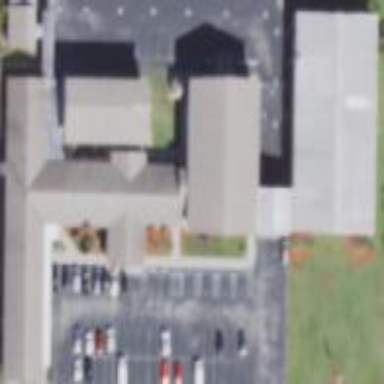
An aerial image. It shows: Building that is place of worship.